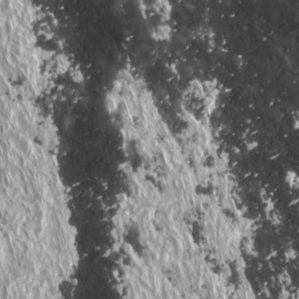
Label: frost